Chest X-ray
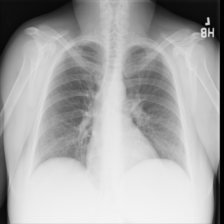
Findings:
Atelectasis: negative
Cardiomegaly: negative
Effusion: negative
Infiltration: negative
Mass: negative
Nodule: negative
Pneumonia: negative
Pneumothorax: negative
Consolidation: negative
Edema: negative
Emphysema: negative
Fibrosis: negative
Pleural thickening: negative
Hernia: negative